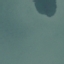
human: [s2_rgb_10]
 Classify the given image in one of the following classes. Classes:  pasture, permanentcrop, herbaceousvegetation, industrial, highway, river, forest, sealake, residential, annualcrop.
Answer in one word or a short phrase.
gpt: SeaLake